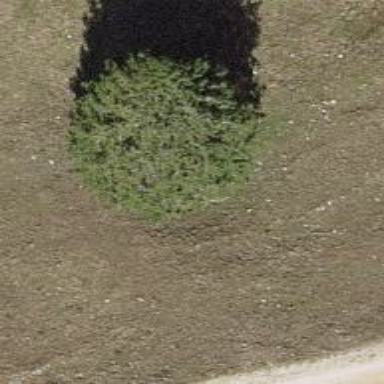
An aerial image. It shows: Beautiful tree in nature.